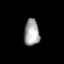
Tissue: prostate
Cell type: Epithelial cells
Senescence score: 0.7098
Nuclear area (px): 403
Mean DAPI intensity: 162.551